Question: I am trying to move a JTextArea by clicking and dragging. I have the basic concept down but for some reason, when I drag it, it is showing up along the path I drag. It is easiest to explain by showing you:

I'm not sure what is wrong because I'm not creating a new JTextArea on a Mouse Drag, I am using: 'component.setLocation(x, y);'
Why is this happening?
'''
import java.awt.Color;
import java.awt.Component;
import java.awt.Graphics;
import java.awt.Point;
import java.awt.event.MouseEvent;
import javax.swing.JFrame;
import javax.swing.JPanel;
import javax.swing.JTextArea;
import javax.swing.event.MouseInputAdapter;
public class Editor {
public static void main(String[] args) {
JFrame frame = new Window();
frame.setDefaultCloseOperation(JFrame.EXIT_ON_CLOSE);
frame.setBounds(30, 30, 1000, 700);
frame.getContentPane().setBackground(Color.white);
frame.setVisible(true);
frame.setLocationRelativeTo(null);
frame.setVisible(true);
}
}
class Window extends JFrame {
MyPanel myPanel = new MyPanel();
private static final long serialVersionUID = 1L;
public Window() {
addMenus();
}
public void addMenus() {
getContentPane().add(myPanel);
setSize(300, 200);
setLocationRelativeTo(null);
setDefaultCloseOperation(EXIT_ON_CLOSE);
}
}
class MyPanel extends JPanel {
private static final long serialVersionUID = 1L;
public MyPanel() {
JTextArea textArea = new JTextArea("Some text
Some other text");
textArea.setLineWrap(true);
textArea.setWrapStyleWord(true);
add(textArea);
DragListener drag = new DragListener();
textArea.addMouseListener(drag);
textArea.addMouseMotionListener(drag);
}
@Override
protected void paintComponent(Graphics g) {
}
public class DragListener extends MouseInputAdapter {
Point location;
MouseEvent pressed;
public void mousePressed(MouseEvent me) {
pressed = me;
}
public void mouseDragged(MouseEvent me) {
Component component = me.getComponent();
location = component.getLocation(location);
int x = location.x - pressed.getX() + me.getX();
int y = location.y - pressed.getY() + me.getY();
component.setLocation(x, y);
}
}
}
'''
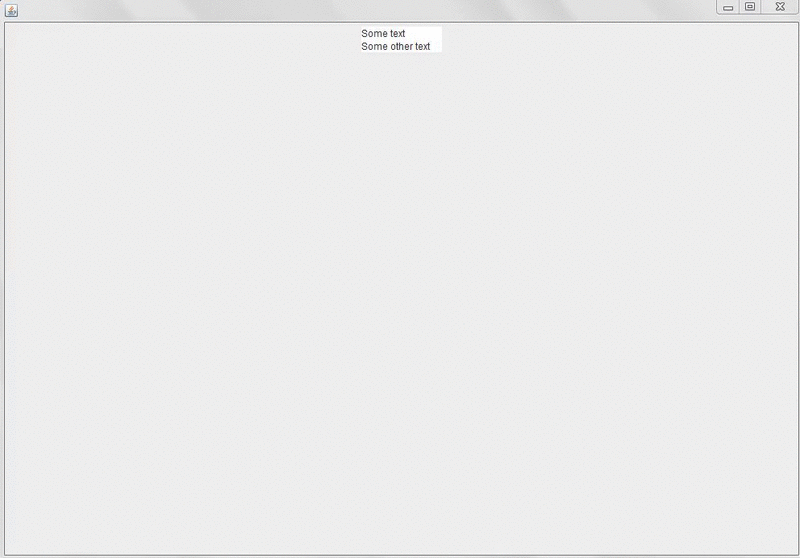
Answer: Painting in Swing is made up a chain of (complex) method calls. If you choose to break this chain, the you had better be ready to take over the work that this methods do...
The 'Graphics' context is a shared resource, that is, the same 'Graphics' context will be passed to each component involved in a given paint cycle. It is the responsibility of each component to first clear the 'Graphics' context before performing any custom painting
You've overriden 'paintComponent'...
'''
@Override
protected void paintComponent(Graphics g) {
}
'''
but you have failed to honour it's responsibilities, one of which is to clear the 'Graphics' context before painting.
If you intend to do some custom painting, I would highly recommend calling 'super.paintComponent' first...
'''
@Override
protected void paintComponent(Graphics g) {
super.paintComponent(g);
}
'''
or, if you have no intention of performing custom painting, remove the method altogether.
Take a look at
- <URL>
for more details
You should also have a look at <URL> and make sure you are intialising your UIs within the context of the Event Dispatching Thread